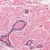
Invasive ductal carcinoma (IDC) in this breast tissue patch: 0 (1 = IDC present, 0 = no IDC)